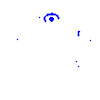
Particle: kaon